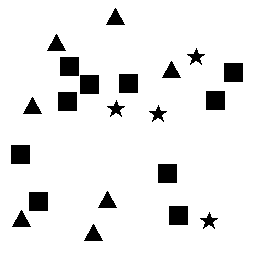
Squares: 10
Triangles: 7
Stars: 4
Total shapes: 21